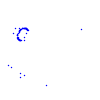
Particle: proton